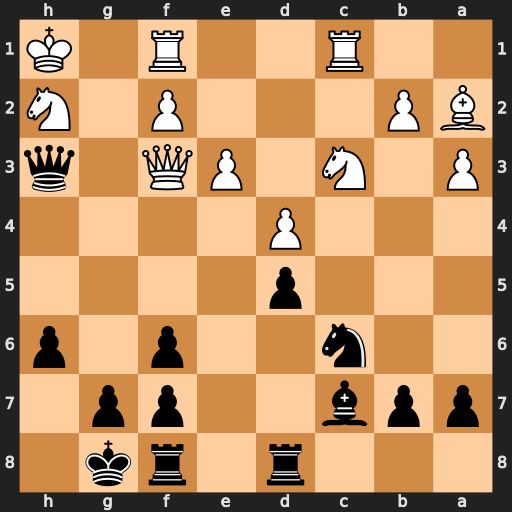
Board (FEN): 3r1rk1/ppb2pp1/2n2p1p/3p4/3P4/P1N1PQ1q/BP3P1N/2R2R1K
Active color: b
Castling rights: -
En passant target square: -
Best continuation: Qxh2#